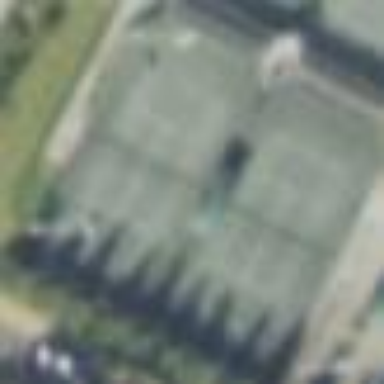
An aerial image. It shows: Tennis court in leisure pitch.